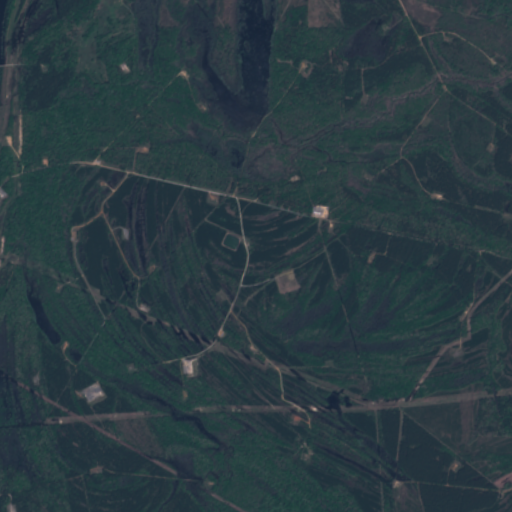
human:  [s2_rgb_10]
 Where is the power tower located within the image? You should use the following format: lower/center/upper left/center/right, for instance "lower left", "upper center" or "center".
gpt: The power tower is located in the lower left of the image.
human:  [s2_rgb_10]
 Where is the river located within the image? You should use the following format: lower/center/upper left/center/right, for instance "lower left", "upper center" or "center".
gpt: The river is located in the right of the image.
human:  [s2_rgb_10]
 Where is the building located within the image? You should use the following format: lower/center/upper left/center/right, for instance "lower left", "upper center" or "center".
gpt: The building is located in the center left of the image.
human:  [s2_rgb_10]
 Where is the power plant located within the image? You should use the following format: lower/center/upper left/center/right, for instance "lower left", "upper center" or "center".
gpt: There is no power plant in the image.